Question: I have 3 toggle buttons as shown in Excel VBA. First I press then it will be pressed and start running macro. During that if I need to press I need to do :
step1: Switch off Continuous button
step2 : Switch on Emergency Button
( is irrelevent here)

Currently when I try to do this, cannot be pressed until macro of ends.
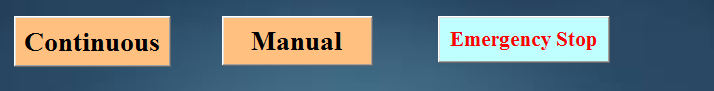
Answer: I use this most of the time when I trying to say, scrape data from the net.
'''
Option Explicit
Dim boolStop As Boolean
'~~> Continuous button
Private Sub CommandButton1_Click()
CommandButton1.Enabled = False
boolStop = False
For i = 1 To <PHONE>
For j = 1 To <PHONE>
Debug.Print i
DoEvents
If boolStop = True Then
Msgbox "Operation Paused by the User"
CommandButton1.Enabled = True
Exit Sub
End If
Next j
Next i
End Sub
'~~> Emergency button
Private Sub CommandButton3_Click()
boolStop = True
End Sub
'''